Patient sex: M
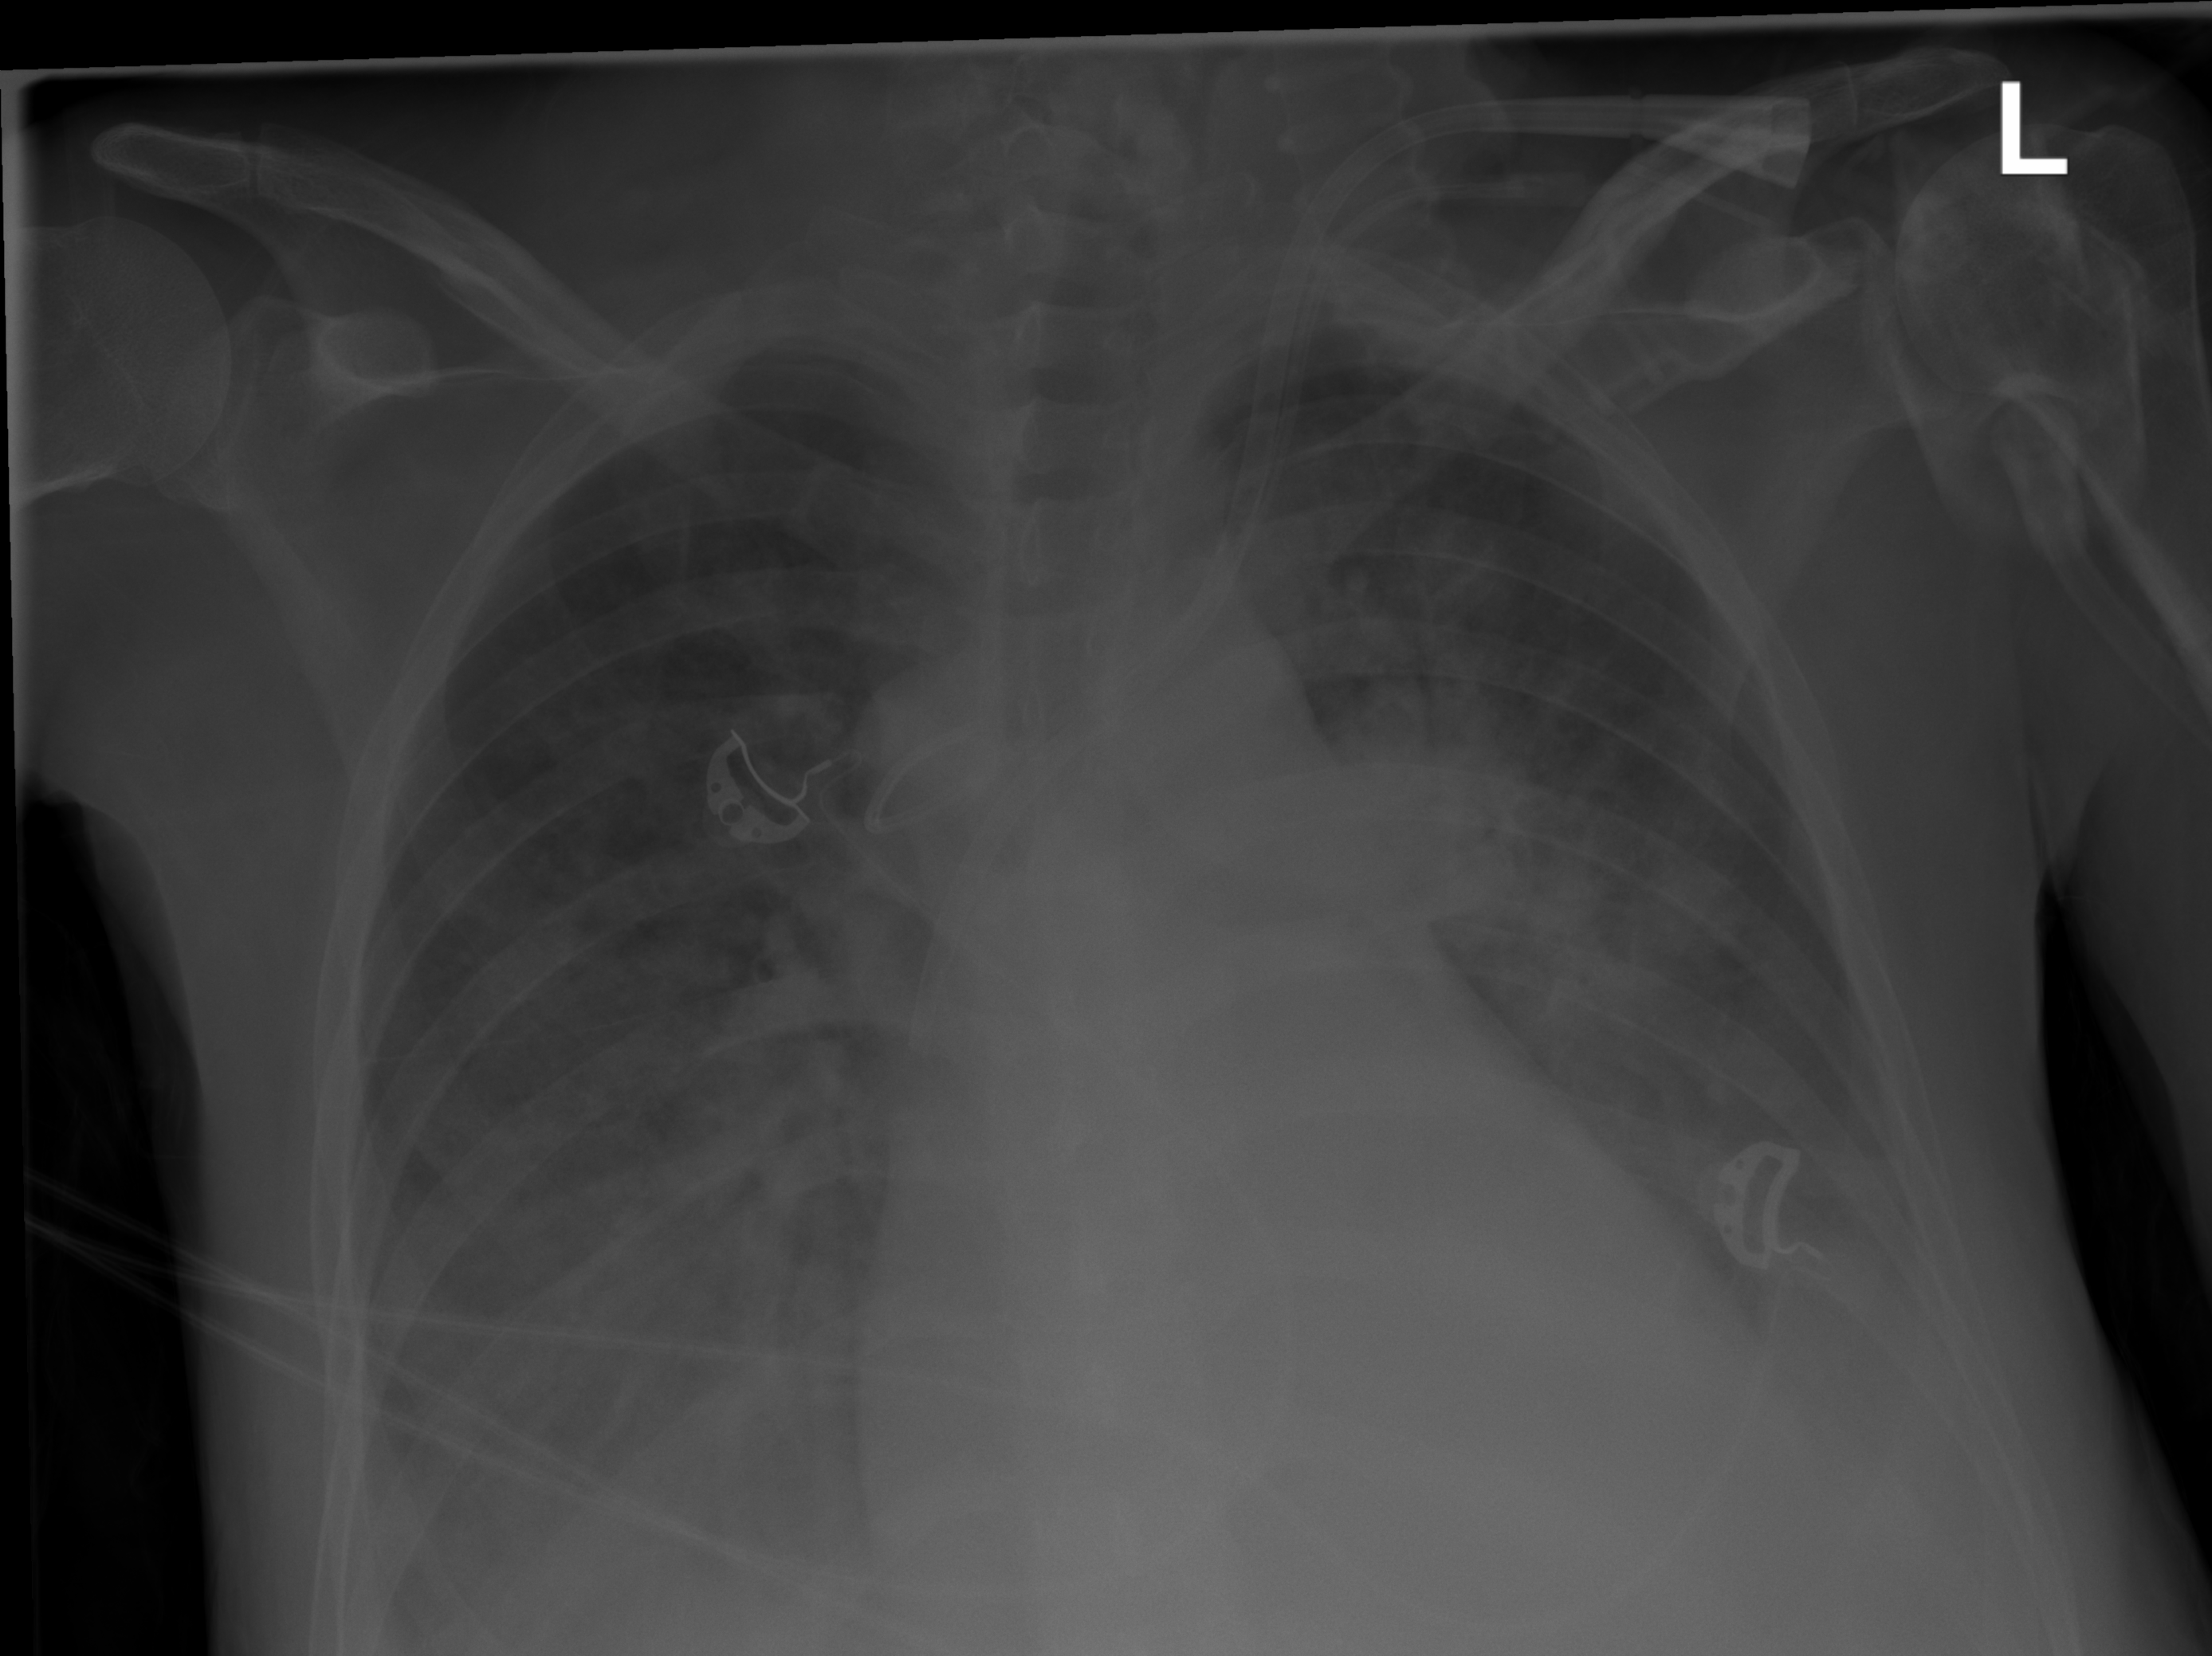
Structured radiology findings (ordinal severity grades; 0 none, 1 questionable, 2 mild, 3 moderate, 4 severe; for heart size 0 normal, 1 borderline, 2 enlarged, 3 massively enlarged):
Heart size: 0
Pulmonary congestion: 2
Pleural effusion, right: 2
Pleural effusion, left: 2
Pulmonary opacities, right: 3
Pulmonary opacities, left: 3
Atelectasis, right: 2
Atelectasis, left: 2